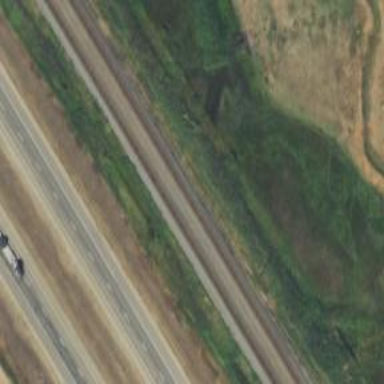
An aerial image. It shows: Railway with two tracks.